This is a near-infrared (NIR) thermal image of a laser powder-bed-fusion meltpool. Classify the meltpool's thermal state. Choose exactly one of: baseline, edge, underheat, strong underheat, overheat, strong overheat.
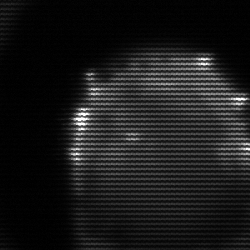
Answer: edge